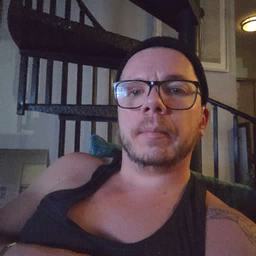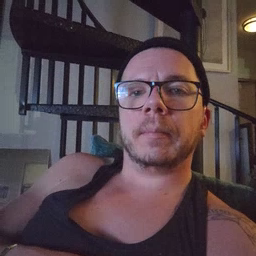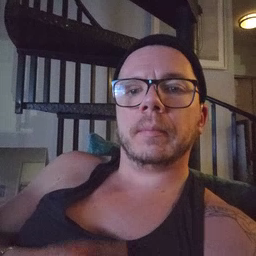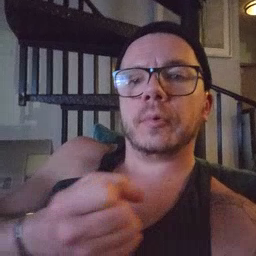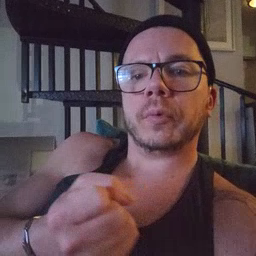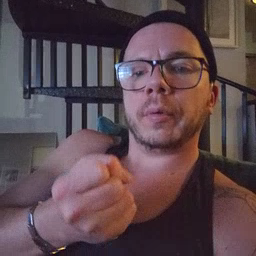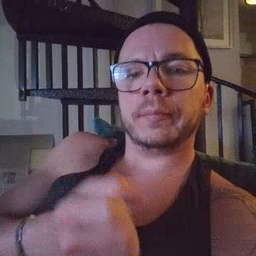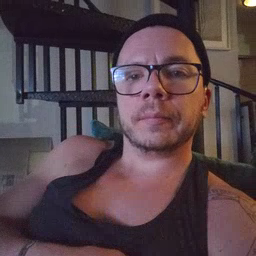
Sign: drawer